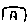
Label: house